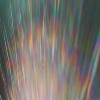
Label: sunburn